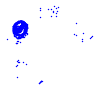
Particle: pion